Interaction volume radius: 5 \u00c5
Interaction volume height: 35 \u00c5
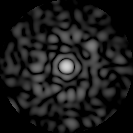
Disorder parameter: 0.8601